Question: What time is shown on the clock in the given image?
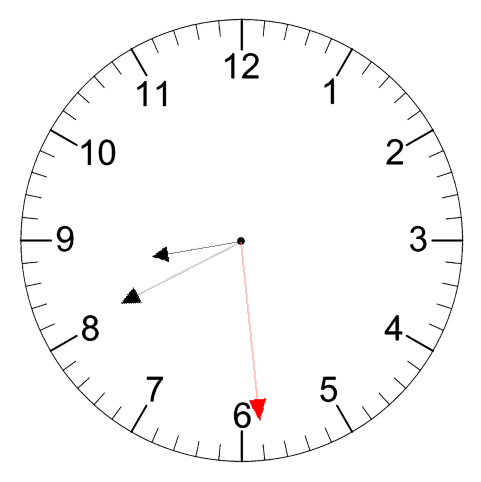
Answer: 08:40:29